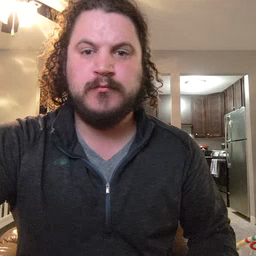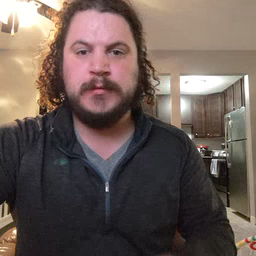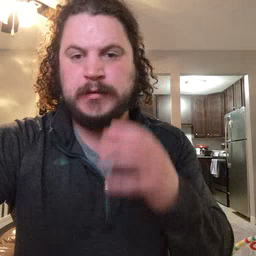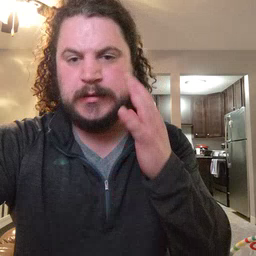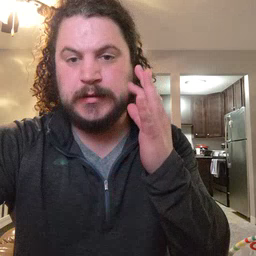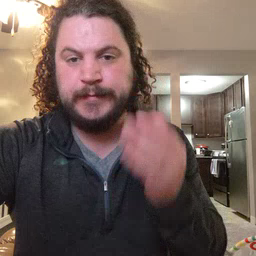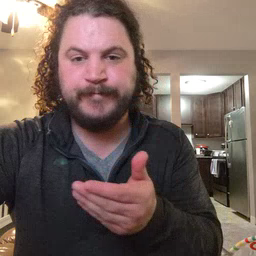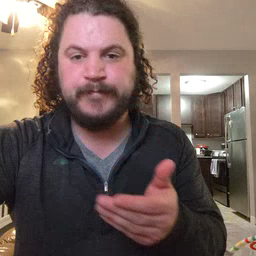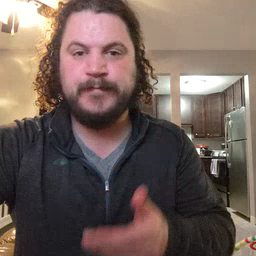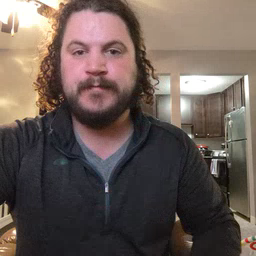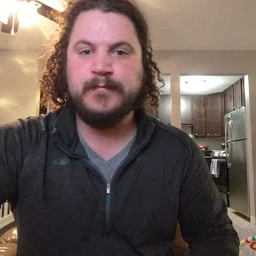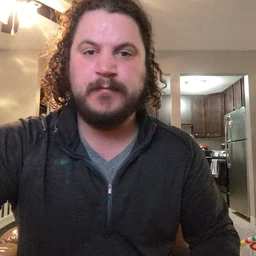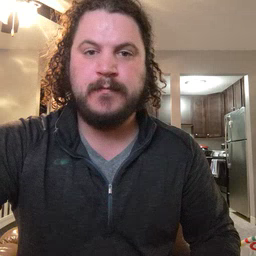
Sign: kitty